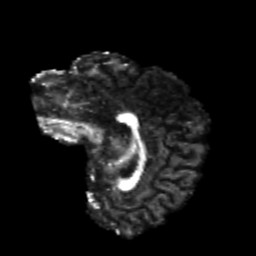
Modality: FA
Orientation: sagittal
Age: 23
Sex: female
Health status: healthy
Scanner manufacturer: philips
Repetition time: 7.388 s
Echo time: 0.08599 s